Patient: sex M, age 48
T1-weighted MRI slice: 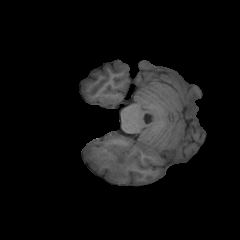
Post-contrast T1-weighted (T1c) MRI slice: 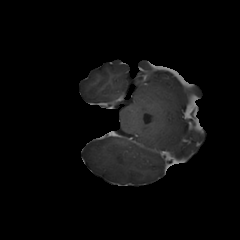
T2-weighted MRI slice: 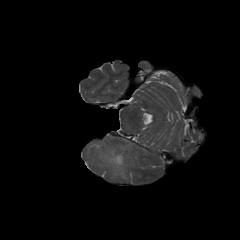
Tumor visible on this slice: yes
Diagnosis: Oligodendroglioma, IDH-mutant, 1p/19q-codeleted
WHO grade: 2